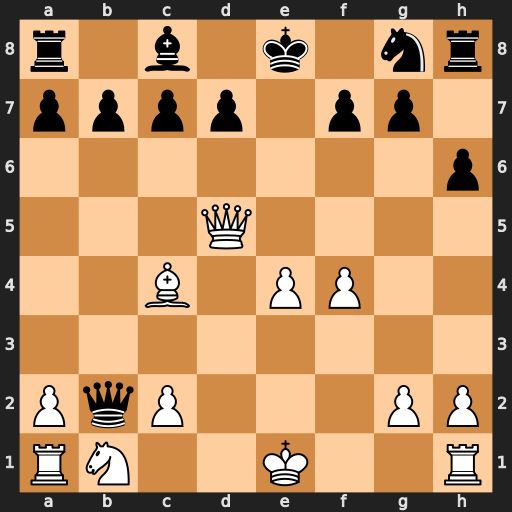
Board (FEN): r1b1k1nr/pppp1pp1/7p/3Q4/2B1PP2/8/PqP3PP/RN2K2R
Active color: w
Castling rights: KQkq
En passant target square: -
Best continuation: Qxf7+ Kd8 Qf8#